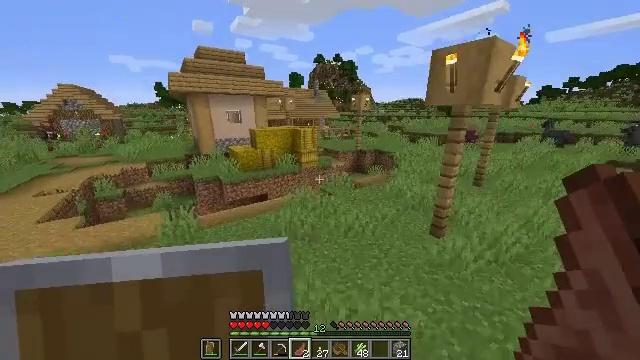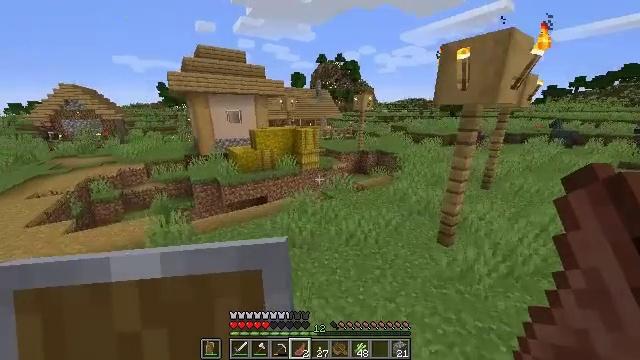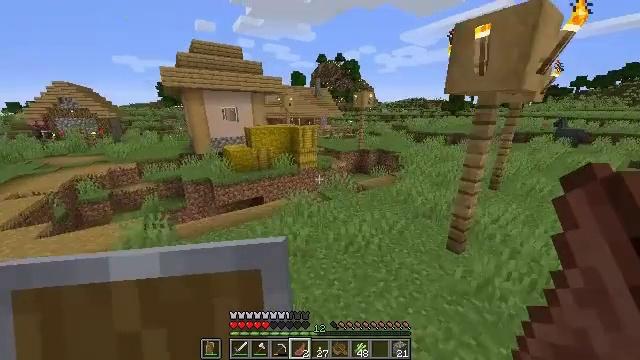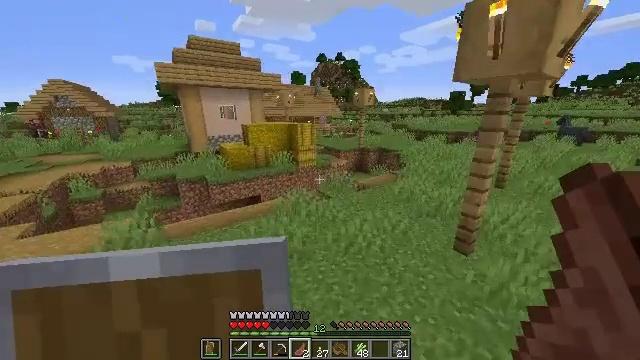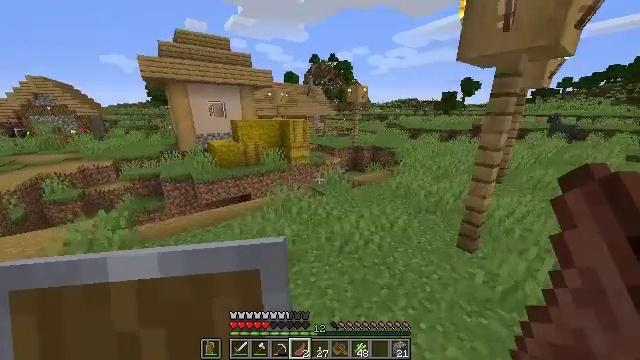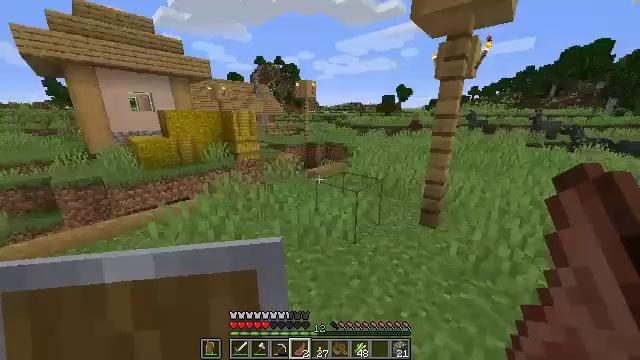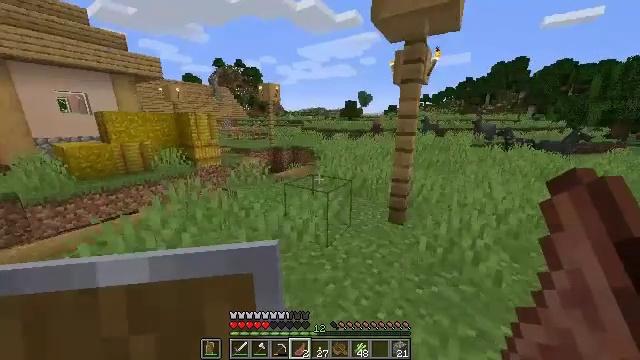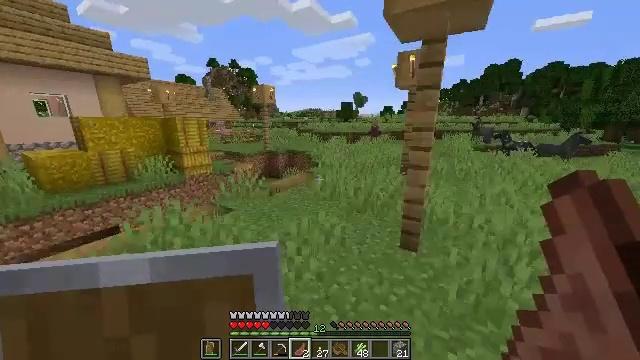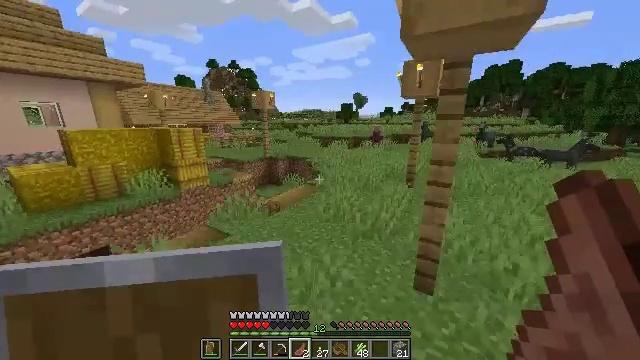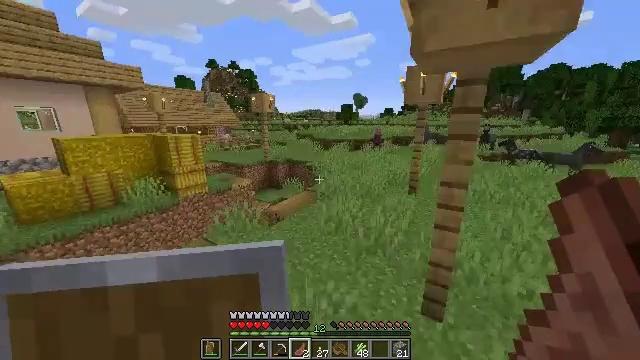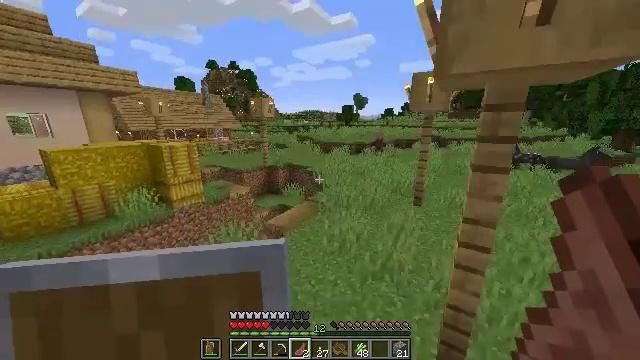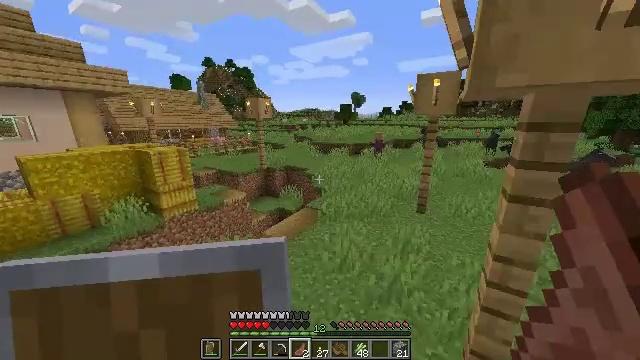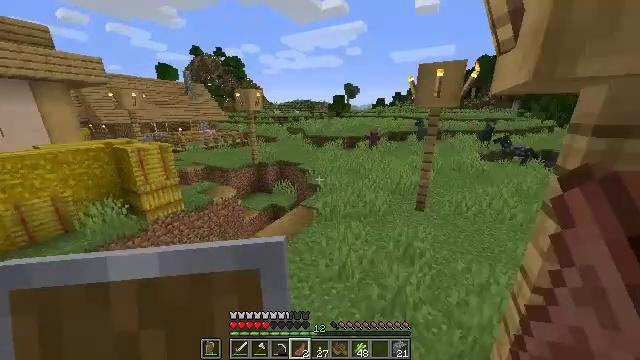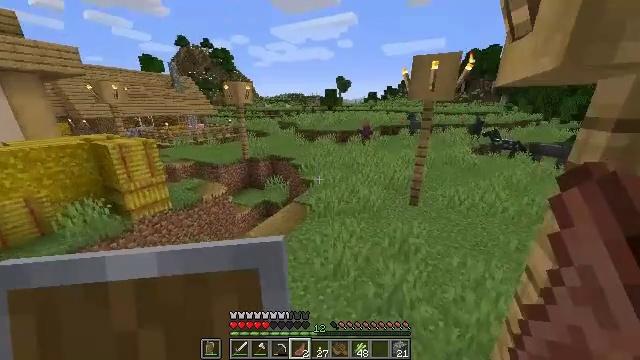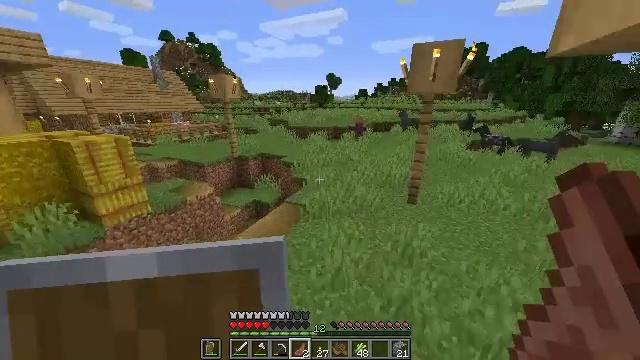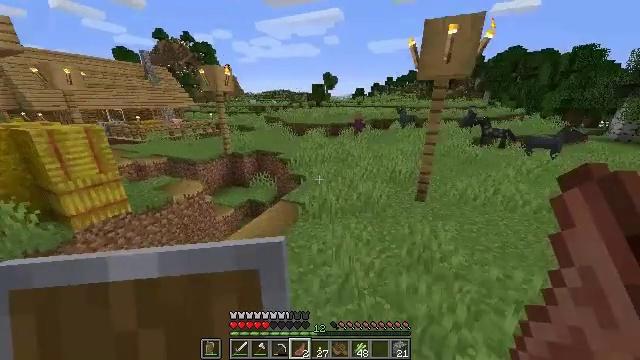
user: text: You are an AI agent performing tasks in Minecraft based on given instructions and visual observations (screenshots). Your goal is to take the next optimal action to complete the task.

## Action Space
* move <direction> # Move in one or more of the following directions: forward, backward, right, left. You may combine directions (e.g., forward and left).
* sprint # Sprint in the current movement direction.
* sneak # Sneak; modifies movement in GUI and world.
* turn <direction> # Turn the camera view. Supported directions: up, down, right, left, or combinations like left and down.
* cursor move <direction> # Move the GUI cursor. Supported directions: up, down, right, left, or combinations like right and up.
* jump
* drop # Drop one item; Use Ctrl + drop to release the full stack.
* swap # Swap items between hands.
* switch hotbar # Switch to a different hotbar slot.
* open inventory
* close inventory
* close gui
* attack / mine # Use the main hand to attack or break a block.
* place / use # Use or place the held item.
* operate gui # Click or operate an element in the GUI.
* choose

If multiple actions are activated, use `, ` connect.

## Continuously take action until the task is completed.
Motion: motion action
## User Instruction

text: Remove the potted dandelion from its place.
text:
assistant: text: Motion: move forward, sprint, jump
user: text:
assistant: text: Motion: move forward, sprint, jump
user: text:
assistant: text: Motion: move forward, sprint, jump
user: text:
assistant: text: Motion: move forward, sprint, turn right, jump
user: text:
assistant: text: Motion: move forward, turn right, jump
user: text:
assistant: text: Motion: move forward, turn right and up, jump
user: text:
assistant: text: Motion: move forward, turn right, jump
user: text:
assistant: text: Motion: move forward, jump
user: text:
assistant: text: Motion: move forward, jump
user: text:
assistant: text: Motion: move forward, jump
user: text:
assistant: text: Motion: move forward, jump
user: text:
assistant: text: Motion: move forward, turn right and down, jump
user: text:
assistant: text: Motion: move forward, turn right and down
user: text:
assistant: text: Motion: move forward, turn right
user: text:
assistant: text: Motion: move forward
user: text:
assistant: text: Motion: move forward
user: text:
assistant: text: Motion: move forward
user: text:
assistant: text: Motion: move forward
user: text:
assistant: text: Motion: move forward
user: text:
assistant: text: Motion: move forward, jump
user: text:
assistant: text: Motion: move forward, jump
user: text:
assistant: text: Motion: move forward, jump
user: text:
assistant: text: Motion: move forward, jump
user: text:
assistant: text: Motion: move forward, jump
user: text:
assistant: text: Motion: move forward, jump
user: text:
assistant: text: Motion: move forward and move right, jump
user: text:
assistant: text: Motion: move forward and move right, jump
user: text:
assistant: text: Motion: move forward and move right, jump
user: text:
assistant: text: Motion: move forward and move right, jump
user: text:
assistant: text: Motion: move forward and move right, jump